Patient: sex F, age 61
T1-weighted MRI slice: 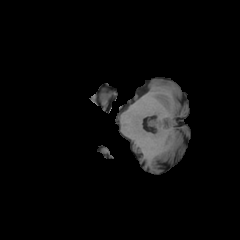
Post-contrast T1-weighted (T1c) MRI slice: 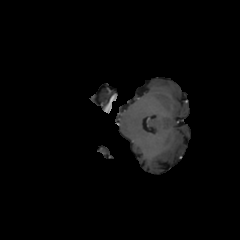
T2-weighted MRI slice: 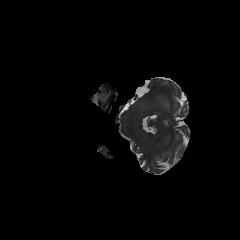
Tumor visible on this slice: no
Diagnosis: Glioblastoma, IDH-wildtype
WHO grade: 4